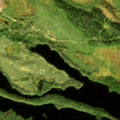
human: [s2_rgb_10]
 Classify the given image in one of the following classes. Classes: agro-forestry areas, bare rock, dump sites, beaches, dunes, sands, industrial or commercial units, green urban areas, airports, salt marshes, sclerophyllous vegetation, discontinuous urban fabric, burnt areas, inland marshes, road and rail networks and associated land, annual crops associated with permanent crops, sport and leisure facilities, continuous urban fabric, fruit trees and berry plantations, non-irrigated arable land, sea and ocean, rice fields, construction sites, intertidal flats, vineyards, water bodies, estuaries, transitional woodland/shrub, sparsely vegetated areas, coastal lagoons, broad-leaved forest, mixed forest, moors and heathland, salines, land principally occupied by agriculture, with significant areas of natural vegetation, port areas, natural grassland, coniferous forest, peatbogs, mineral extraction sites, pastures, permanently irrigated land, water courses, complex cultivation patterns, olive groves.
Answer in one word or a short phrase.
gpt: coniferous forest, transitional woodland/shrub, water bodies